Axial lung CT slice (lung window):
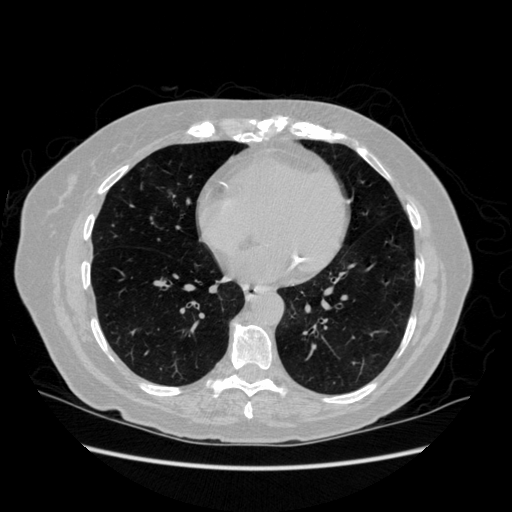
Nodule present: no